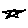
Label: star